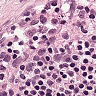
Metastatic tissue present: yes